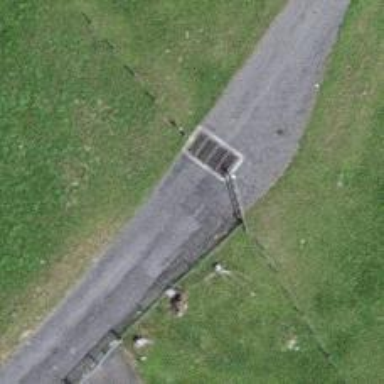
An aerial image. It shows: Cattle grid.